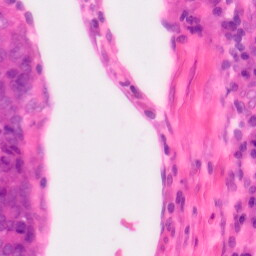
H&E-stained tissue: Colon